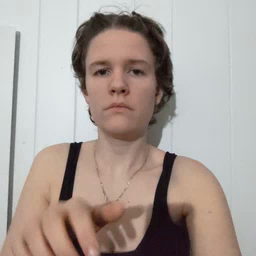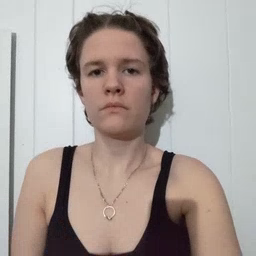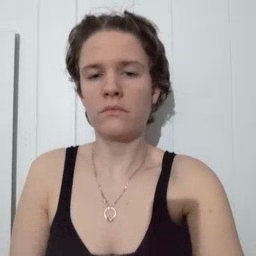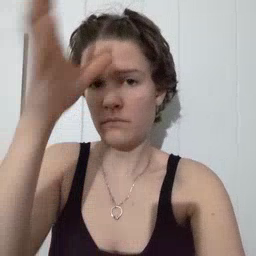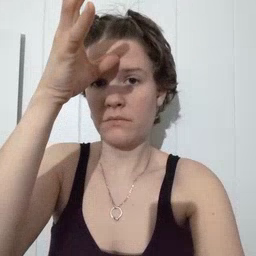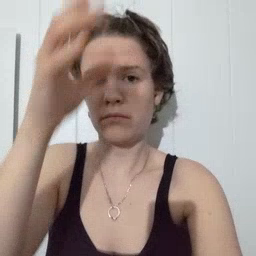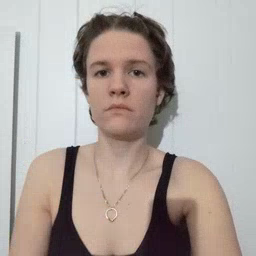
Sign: dad